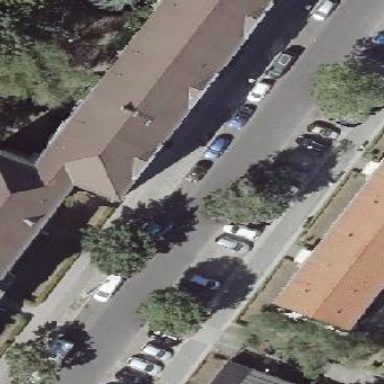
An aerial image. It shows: Apartment building with hipped roof.